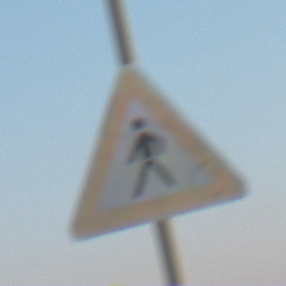
Verkehrszeichen: FussgaengerRechts
Umgebung: Outdoor, Nature
Tageszeit: SunriseSunset
Wetter: Clear
Licht: Natural
Jahreszeit: Winter
Kontrast: LowContrast